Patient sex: M
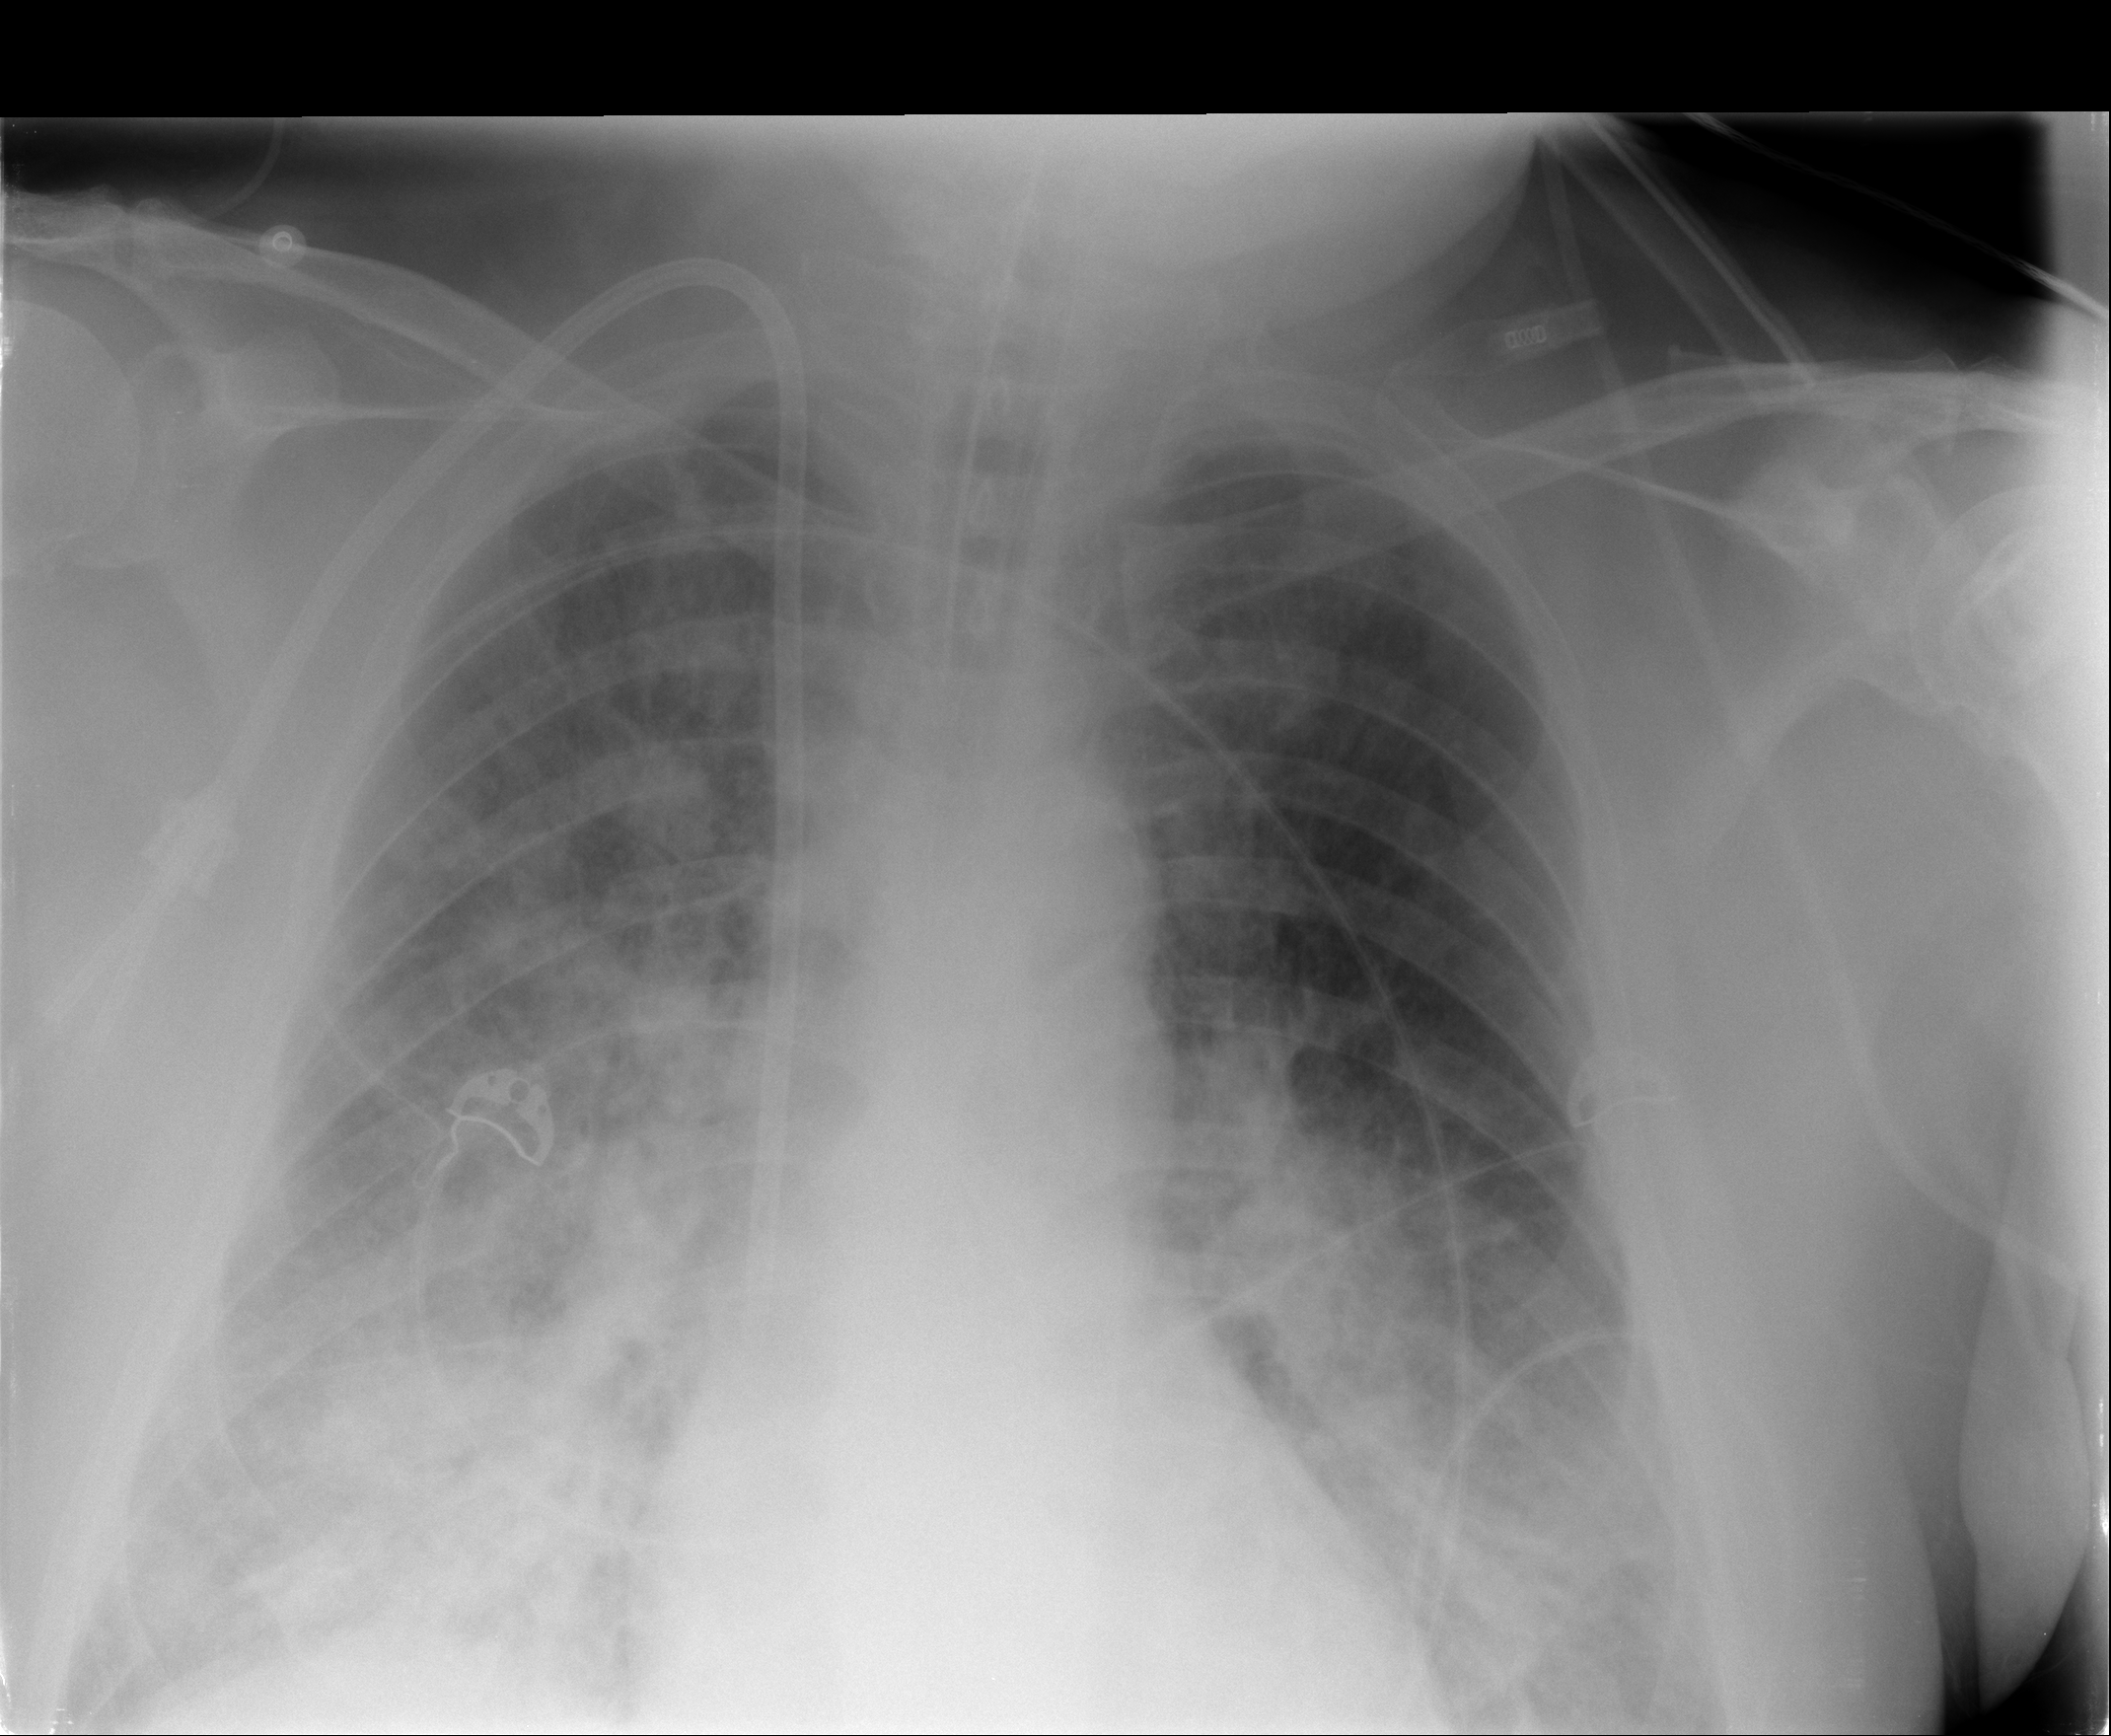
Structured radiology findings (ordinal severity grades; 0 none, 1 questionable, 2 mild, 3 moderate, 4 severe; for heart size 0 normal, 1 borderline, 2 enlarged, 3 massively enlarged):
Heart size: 0
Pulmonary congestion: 3
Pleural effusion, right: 0
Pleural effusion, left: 0
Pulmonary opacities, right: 3
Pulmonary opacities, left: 3
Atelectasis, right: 2
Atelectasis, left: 2